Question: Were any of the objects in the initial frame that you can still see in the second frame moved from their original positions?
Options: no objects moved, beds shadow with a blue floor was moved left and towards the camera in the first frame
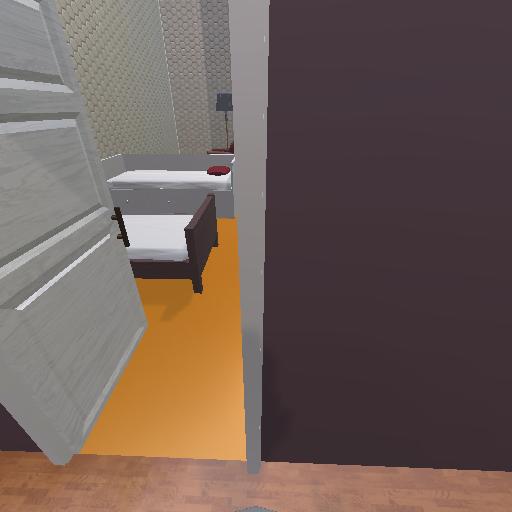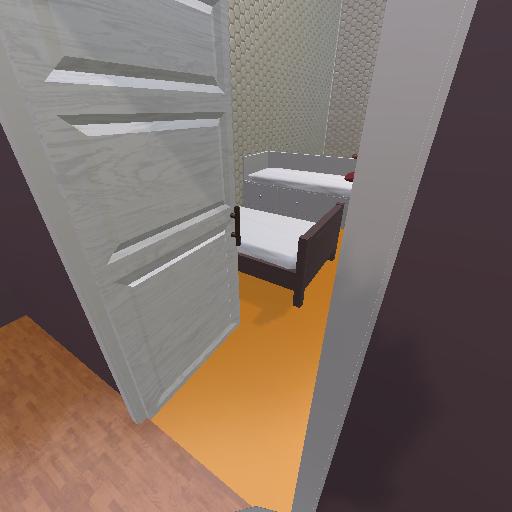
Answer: no objects moved